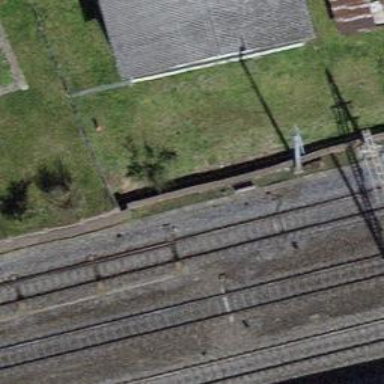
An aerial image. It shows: Railway track with contact lines for electrification.